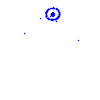
Particle: proton